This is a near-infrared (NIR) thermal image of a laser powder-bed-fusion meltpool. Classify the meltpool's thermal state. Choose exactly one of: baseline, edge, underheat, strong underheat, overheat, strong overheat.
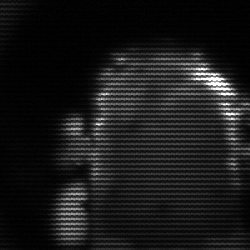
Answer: baseline